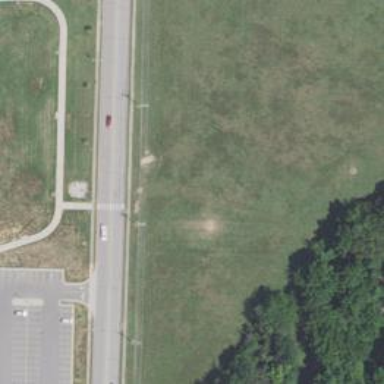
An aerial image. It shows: Disc golf tee.